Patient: sex F, age 22
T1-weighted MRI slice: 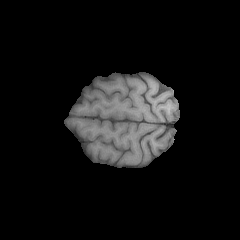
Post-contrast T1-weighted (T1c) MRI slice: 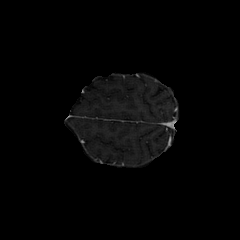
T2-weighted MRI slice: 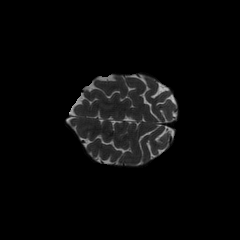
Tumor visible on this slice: no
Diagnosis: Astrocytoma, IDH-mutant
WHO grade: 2